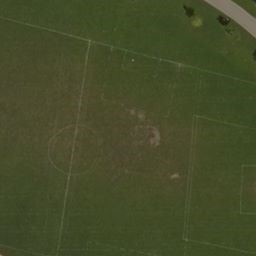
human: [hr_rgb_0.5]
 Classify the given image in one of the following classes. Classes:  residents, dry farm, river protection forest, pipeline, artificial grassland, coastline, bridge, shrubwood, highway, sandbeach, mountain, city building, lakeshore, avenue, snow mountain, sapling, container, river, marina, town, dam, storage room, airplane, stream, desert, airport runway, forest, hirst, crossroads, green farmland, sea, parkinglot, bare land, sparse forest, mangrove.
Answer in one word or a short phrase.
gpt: artificial grassland